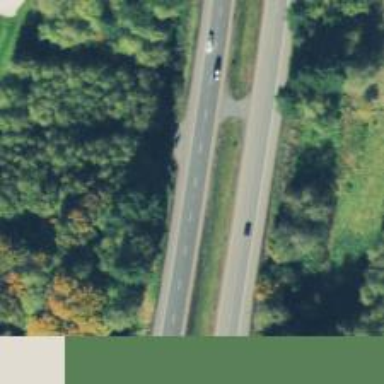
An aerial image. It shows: Trunk highway with expressway features.